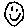
Label: smiley face